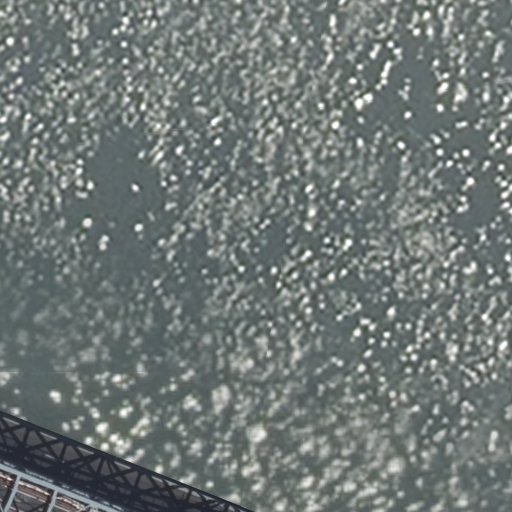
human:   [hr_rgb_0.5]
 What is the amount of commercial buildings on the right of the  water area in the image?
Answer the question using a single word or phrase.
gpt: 0

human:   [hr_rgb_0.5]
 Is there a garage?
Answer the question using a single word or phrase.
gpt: no

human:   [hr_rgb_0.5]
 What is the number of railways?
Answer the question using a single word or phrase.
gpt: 0

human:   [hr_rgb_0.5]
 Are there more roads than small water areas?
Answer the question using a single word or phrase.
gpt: yes

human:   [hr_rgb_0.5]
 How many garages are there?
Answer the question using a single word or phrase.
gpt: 0

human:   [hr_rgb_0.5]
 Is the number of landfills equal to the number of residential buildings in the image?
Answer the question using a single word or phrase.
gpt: yes

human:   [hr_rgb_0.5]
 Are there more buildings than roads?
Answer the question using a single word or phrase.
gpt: no

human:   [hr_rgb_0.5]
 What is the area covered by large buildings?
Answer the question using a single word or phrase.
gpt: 0m2

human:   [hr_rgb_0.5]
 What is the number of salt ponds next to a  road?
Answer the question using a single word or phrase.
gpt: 0

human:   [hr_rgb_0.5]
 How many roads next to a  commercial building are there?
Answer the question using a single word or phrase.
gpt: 0

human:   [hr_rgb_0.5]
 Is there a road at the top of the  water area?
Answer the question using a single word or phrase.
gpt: no

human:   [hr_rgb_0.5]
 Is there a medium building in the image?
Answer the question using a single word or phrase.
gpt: no

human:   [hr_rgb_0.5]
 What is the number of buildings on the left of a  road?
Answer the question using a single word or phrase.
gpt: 0

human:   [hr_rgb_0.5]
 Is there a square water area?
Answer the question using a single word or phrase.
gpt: no

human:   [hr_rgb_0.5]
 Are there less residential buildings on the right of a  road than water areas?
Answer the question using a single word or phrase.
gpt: yes

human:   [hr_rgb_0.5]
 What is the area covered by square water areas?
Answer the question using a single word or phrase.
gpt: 0m2

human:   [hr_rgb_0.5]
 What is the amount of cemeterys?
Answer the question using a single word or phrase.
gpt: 0

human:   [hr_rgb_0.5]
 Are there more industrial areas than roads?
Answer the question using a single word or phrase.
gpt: no

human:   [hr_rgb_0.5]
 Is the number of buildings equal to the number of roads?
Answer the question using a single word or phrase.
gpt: no

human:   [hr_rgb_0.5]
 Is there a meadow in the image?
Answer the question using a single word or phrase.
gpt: no

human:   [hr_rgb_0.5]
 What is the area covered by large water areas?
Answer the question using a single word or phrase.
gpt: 10607m2

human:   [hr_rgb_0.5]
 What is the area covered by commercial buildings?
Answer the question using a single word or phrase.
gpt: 0m2

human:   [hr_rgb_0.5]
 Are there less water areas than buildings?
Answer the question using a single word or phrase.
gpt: no

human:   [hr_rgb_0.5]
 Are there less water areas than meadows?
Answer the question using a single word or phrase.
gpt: no

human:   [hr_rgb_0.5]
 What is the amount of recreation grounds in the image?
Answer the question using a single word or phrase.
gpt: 0

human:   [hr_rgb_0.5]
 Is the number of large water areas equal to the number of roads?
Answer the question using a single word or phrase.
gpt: no

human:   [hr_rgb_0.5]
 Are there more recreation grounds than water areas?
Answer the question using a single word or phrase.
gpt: no

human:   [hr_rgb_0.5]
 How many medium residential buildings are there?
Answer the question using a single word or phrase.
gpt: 0

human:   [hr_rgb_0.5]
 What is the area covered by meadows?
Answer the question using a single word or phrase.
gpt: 0m2

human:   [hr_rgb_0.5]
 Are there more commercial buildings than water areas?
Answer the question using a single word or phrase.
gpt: no

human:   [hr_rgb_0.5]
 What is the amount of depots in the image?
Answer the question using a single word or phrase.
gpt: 0

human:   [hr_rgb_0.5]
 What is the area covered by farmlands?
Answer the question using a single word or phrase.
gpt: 0m2

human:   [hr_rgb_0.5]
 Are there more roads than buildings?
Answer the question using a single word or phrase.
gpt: yes

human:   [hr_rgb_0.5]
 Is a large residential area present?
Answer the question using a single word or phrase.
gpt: no

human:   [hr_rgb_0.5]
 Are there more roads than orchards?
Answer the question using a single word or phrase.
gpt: yes

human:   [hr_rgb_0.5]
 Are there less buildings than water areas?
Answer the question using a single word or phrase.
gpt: yes